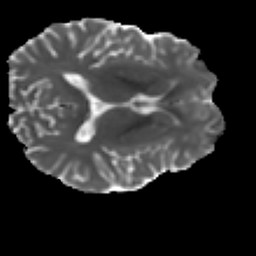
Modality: MD
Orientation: axial
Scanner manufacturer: ge
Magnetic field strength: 3 T
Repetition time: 7.98 s
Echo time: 0.0701 s